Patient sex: M
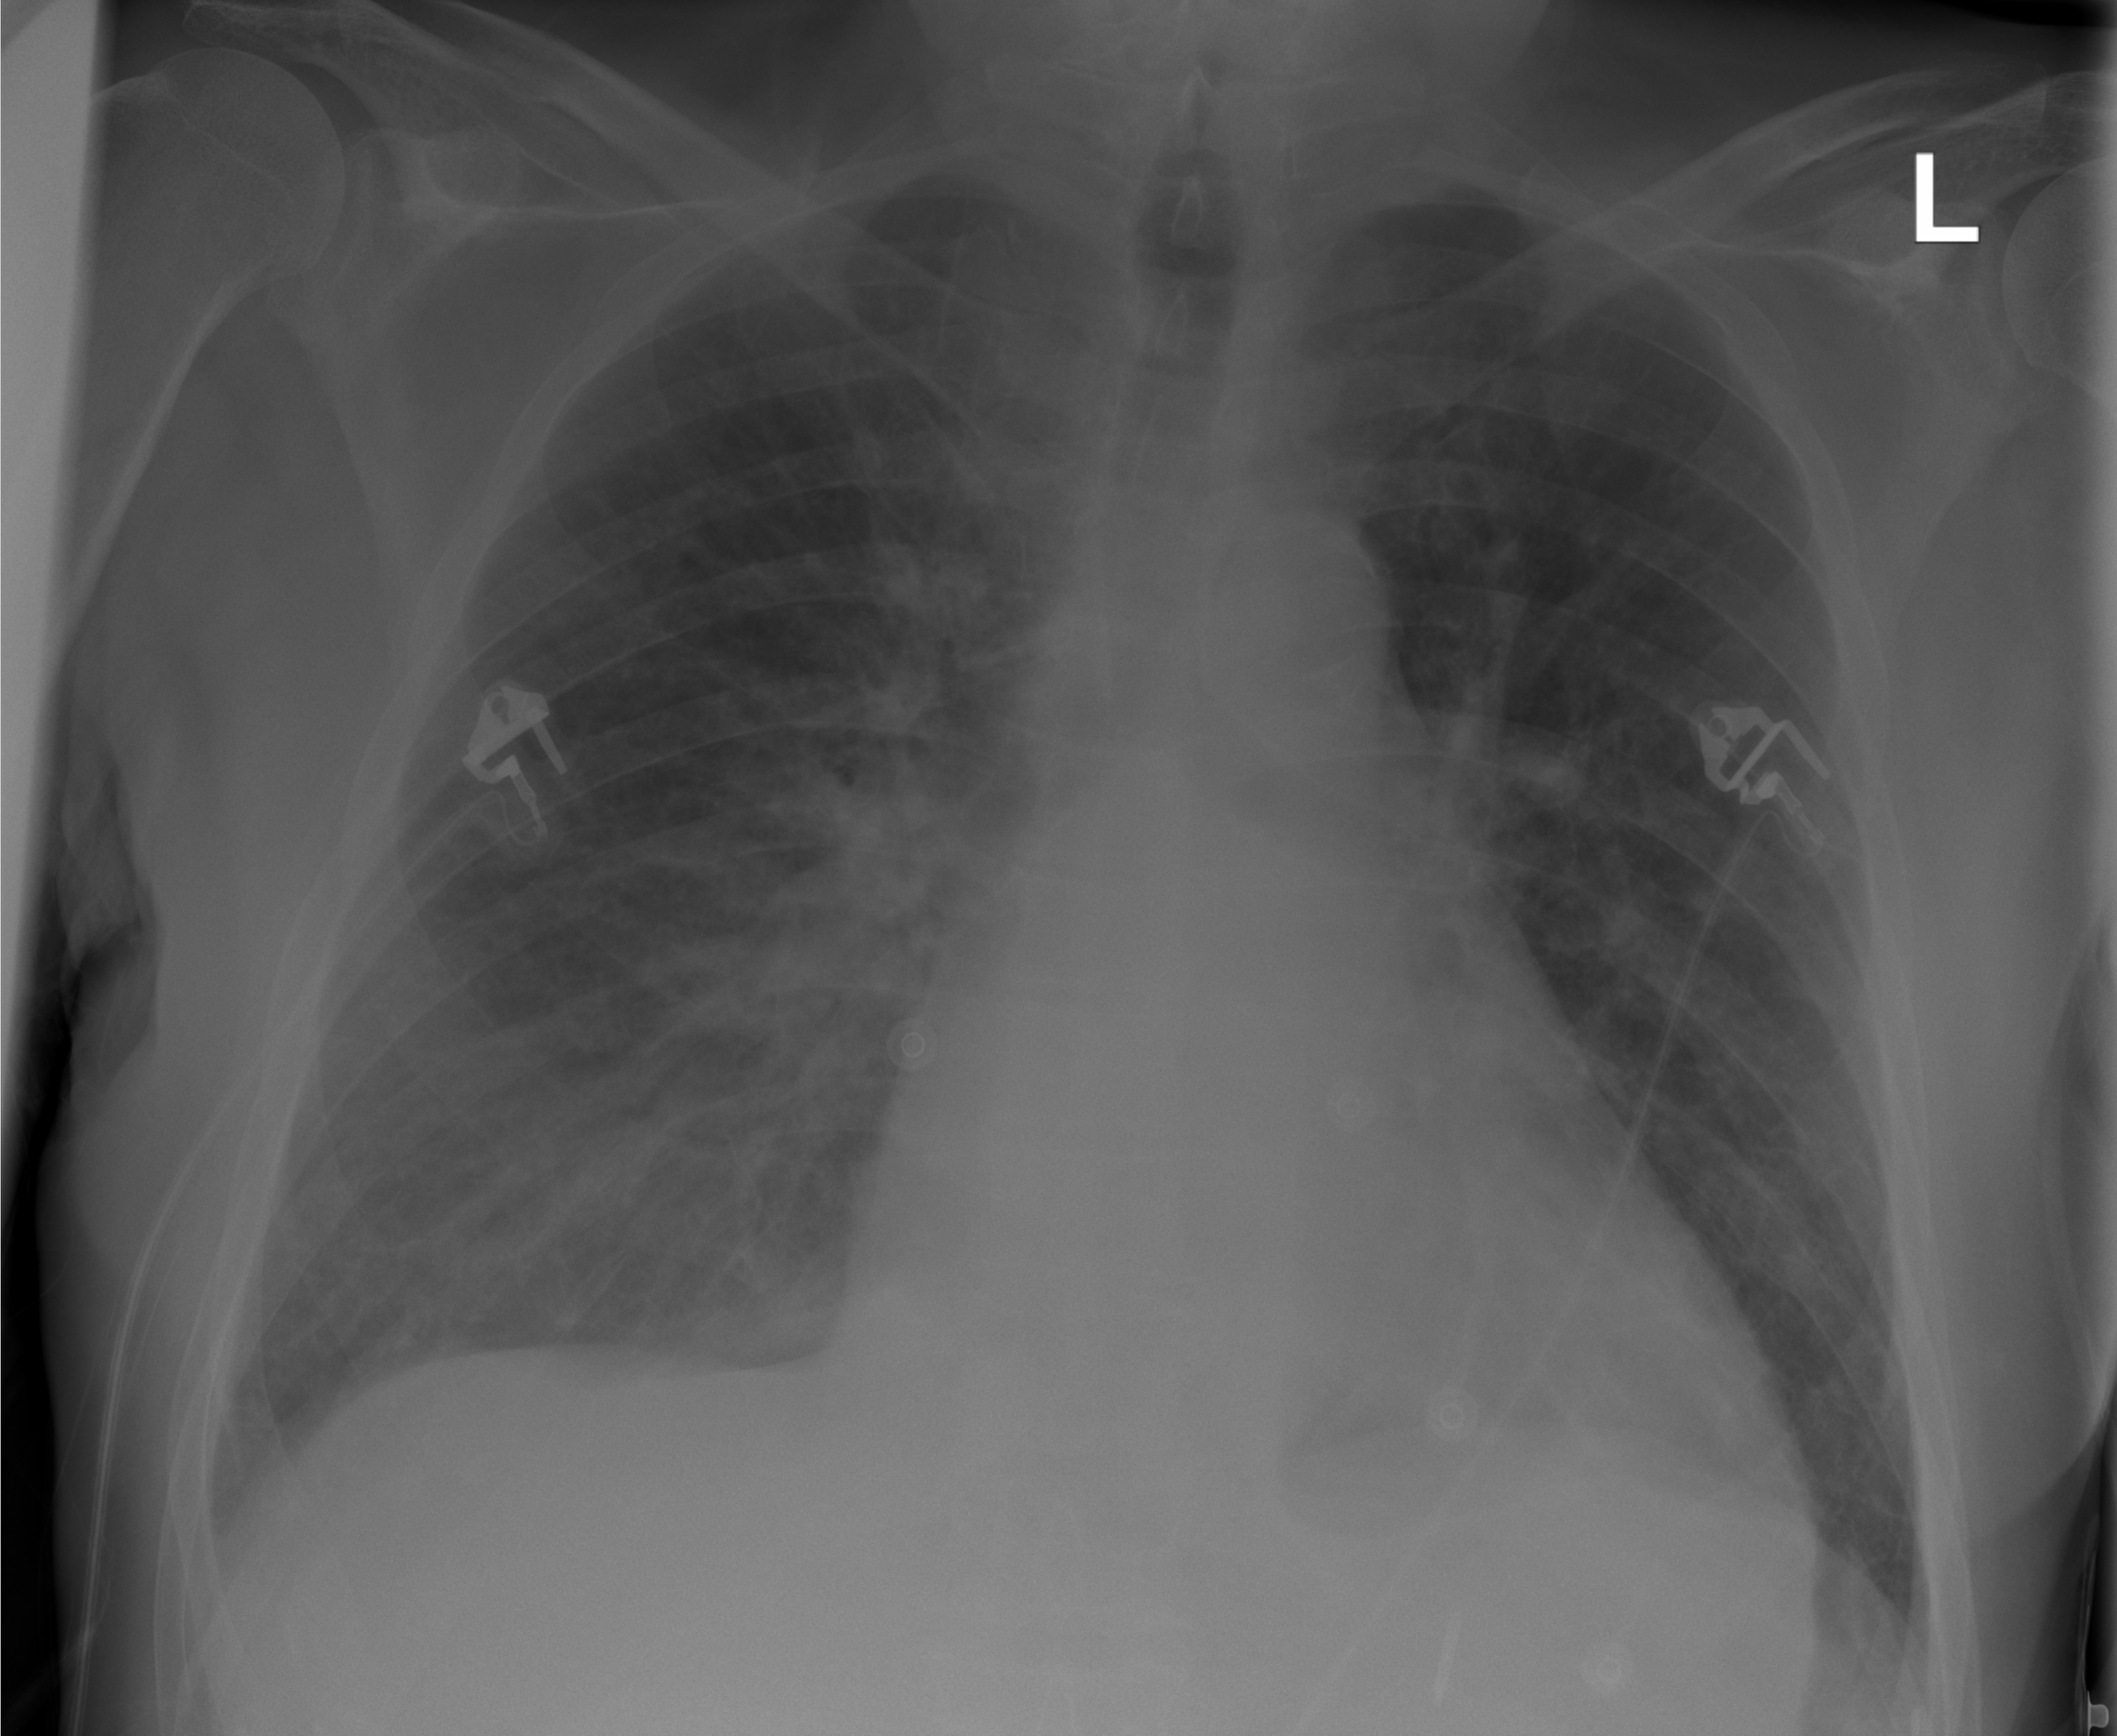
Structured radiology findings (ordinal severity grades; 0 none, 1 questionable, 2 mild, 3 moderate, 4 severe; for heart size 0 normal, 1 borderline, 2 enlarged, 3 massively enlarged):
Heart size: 2
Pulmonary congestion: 2
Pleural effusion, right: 0
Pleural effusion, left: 0
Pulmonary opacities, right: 2
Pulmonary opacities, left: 0
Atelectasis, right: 0
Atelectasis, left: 0